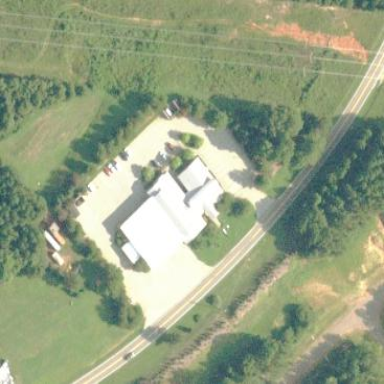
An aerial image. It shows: Fire station building.